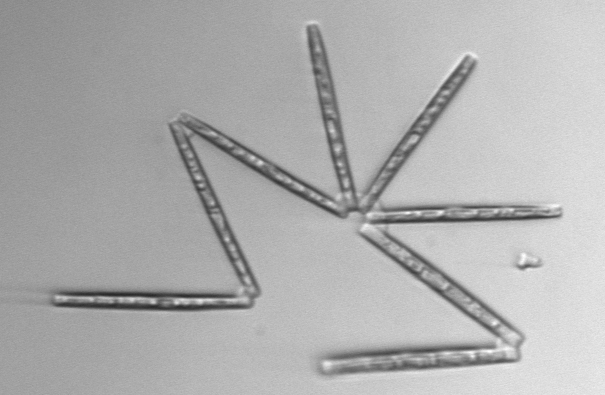
Label: Thalassionema